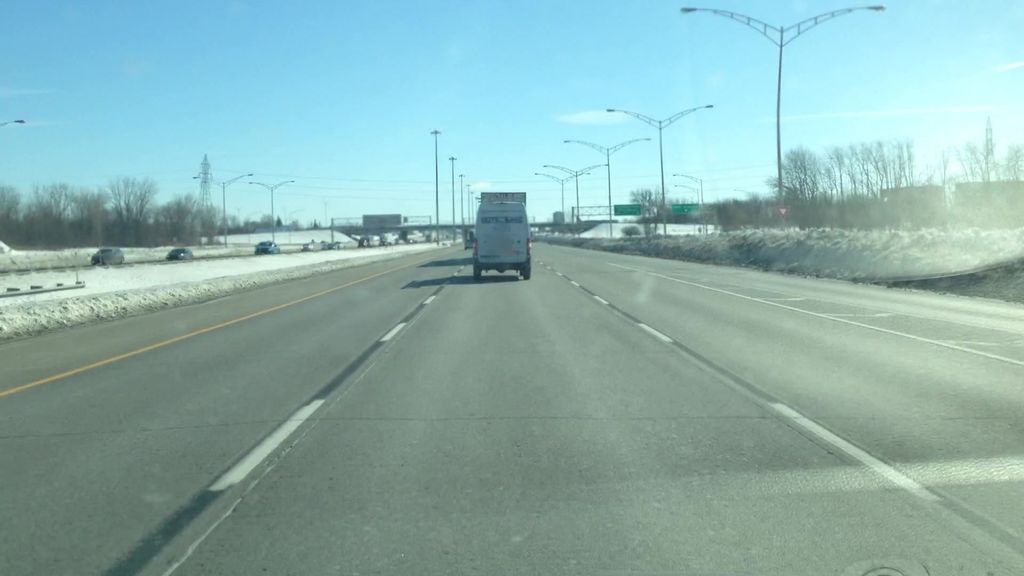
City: montreal